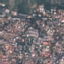
Land use / land cover: Residential